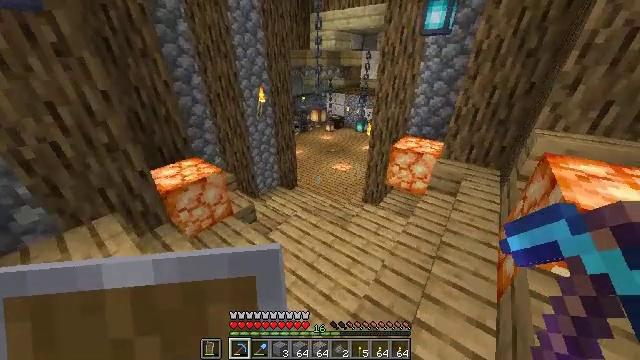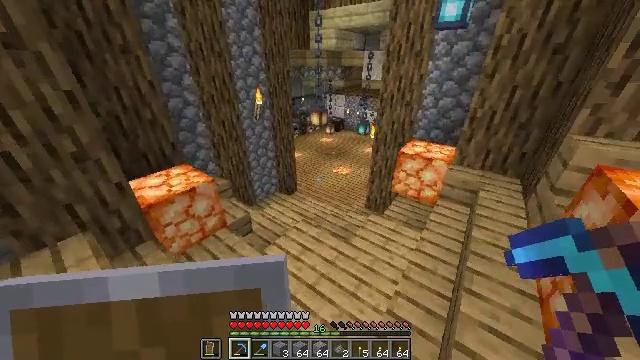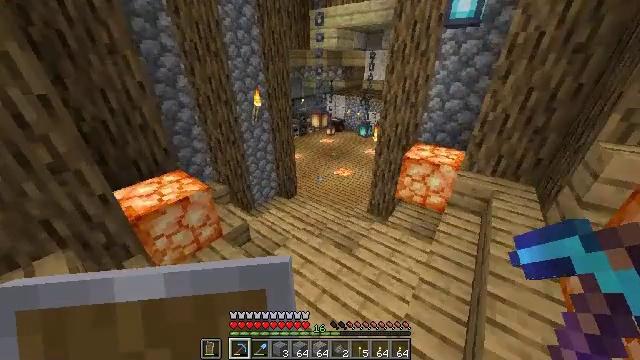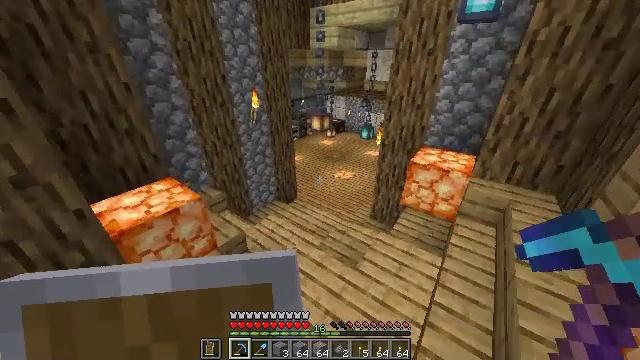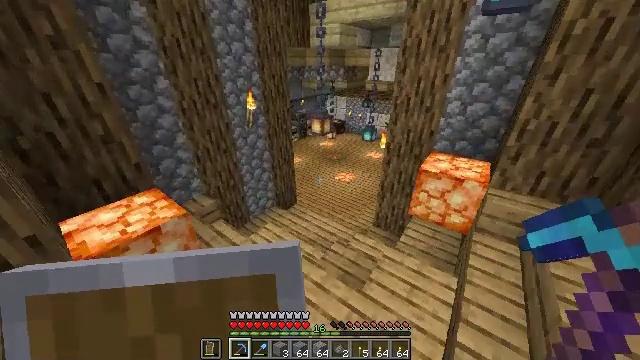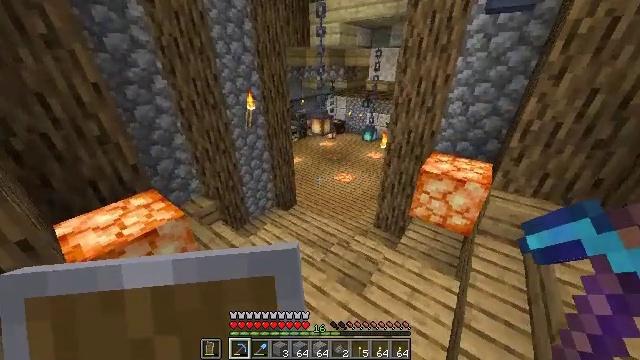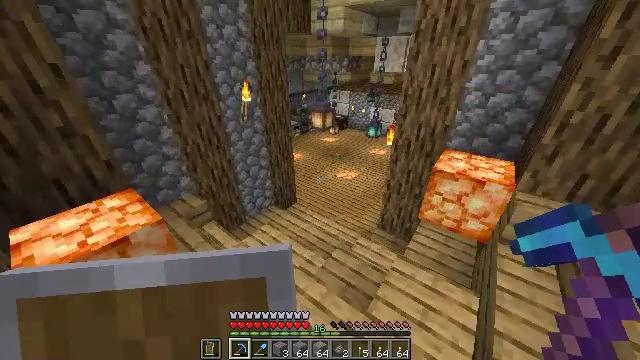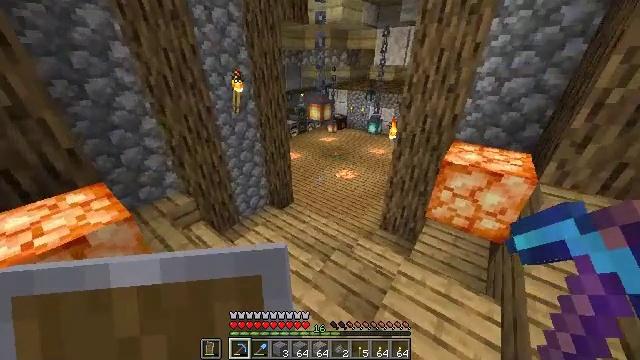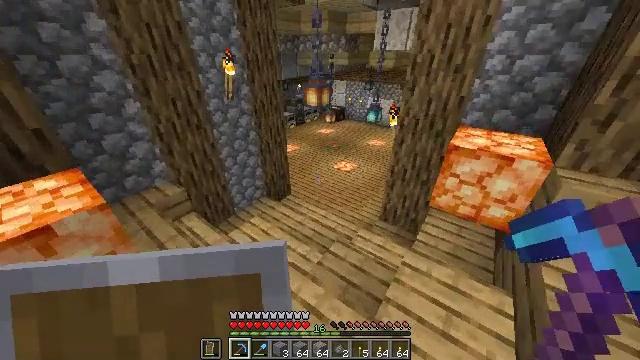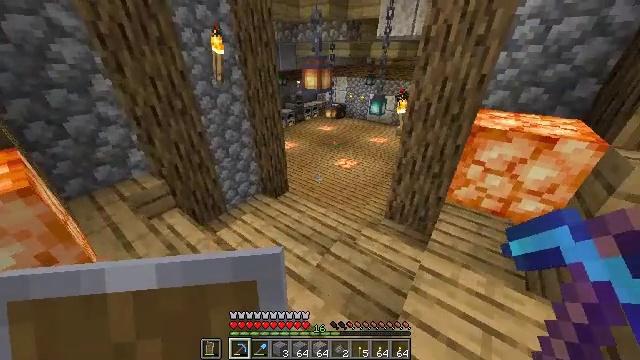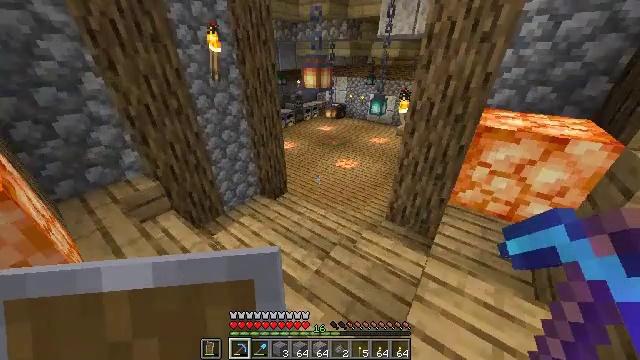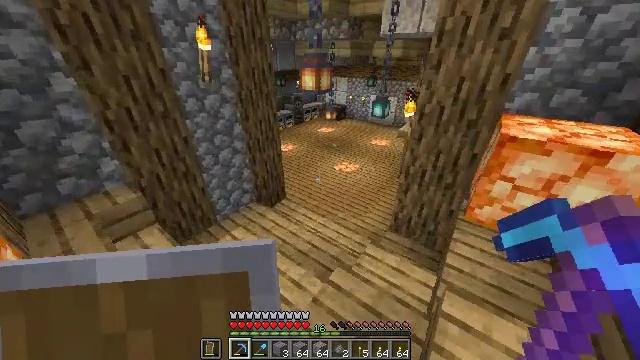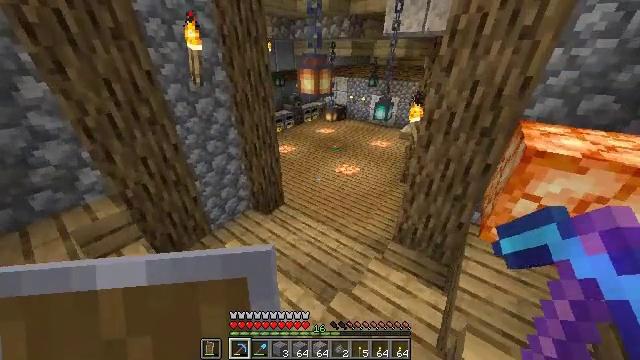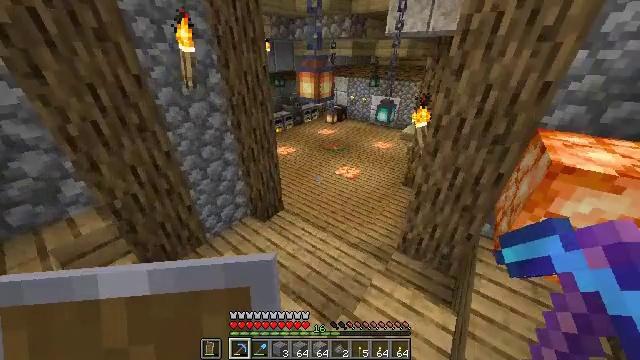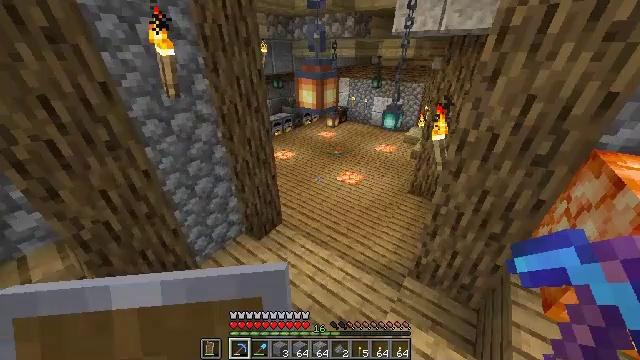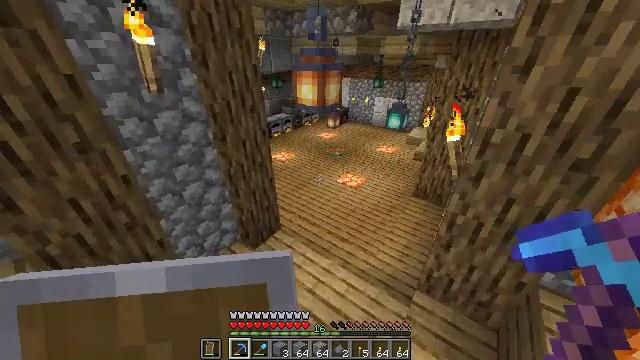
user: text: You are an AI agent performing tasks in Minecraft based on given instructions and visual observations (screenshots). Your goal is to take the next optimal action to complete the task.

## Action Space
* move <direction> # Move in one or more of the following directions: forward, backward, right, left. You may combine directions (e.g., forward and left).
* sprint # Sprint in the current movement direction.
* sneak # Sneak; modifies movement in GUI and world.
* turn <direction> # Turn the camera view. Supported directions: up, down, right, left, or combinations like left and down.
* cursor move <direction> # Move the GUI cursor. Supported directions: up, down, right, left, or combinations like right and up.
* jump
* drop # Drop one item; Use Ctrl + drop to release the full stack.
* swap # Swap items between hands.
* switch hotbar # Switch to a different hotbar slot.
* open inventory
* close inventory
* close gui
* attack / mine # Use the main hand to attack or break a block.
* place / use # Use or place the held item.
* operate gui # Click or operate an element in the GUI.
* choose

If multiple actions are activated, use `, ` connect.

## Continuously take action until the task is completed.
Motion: motion action
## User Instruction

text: Form polished diorite from diorite on the crafting table.
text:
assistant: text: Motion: move forward
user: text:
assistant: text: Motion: move forward
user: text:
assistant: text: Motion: move forward
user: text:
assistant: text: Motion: move forward
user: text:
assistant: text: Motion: move forward
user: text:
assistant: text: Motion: move forward, turn down
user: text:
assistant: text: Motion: move forward
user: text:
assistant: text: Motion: move forward, turn down
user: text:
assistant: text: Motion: move forward
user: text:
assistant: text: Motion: move forward
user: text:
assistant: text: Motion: move forward
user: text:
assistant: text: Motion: move forward
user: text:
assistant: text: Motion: move forward
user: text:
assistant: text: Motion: move forward
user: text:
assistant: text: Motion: move forward
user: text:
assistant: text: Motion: move forward
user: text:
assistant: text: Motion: move forward
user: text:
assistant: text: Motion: move forward
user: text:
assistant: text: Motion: move forward
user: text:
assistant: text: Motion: move forward
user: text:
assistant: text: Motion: move forward
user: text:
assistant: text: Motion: move forward, turn left
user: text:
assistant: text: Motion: move forward
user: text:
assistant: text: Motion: move forward
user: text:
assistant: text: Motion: move forward
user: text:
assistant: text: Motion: move forward
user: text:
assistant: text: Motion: move forward
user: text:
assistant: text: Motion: move forward
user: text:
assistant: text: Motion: move forward, turn left
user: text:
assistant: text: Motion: move forward, turn left